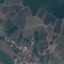
Land use / land cover: PermanentCrop